Interaction volume radius: 5 \u00c5
Interaction volume height: 10 \u00c5
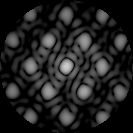
Disorder parameter: 0.1571